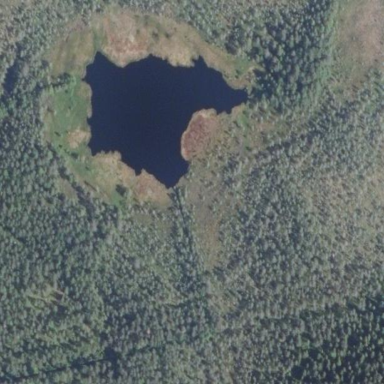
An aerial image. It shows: Beautiful lake surrounded by nature.